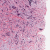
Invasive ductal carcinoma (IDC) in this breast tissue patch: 0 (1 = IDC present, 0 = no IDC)